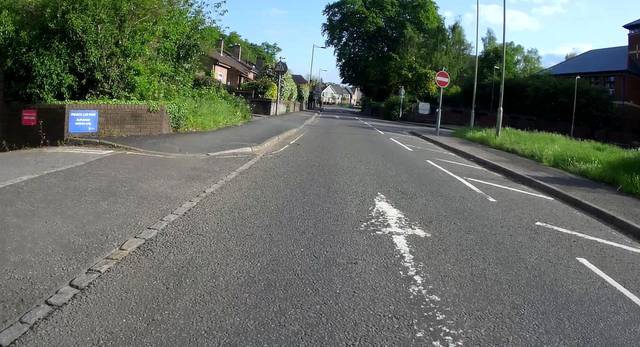
Region: United Kingdom
Coordinates: 51.262, -1.084